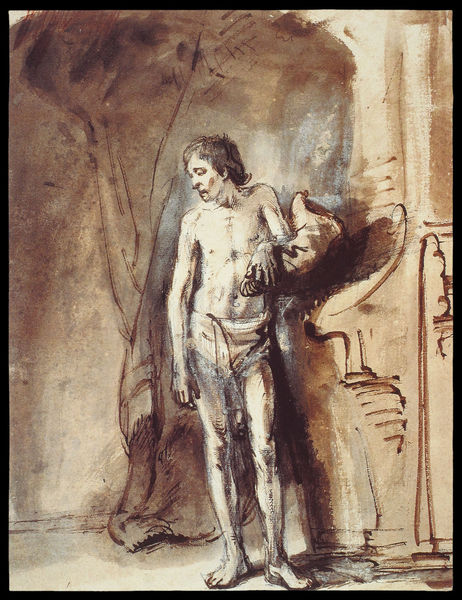
Titel: Studie eines stehenden Mannes
Künstler: Harmensz van Rijn Rembrandt
Institution: London, British Museum
Schlagwörter: akt, mann, nackt, aquarell, braun, zeichnung, blick, kirche, lehnen, wandmalerei, barfuss, tinte, schmerz